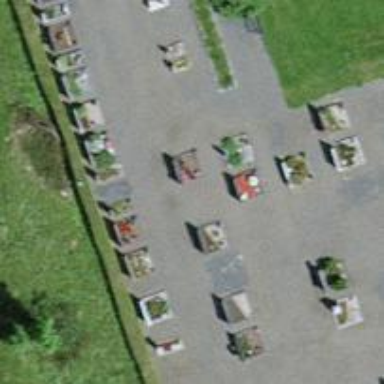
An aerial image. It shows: Bench.